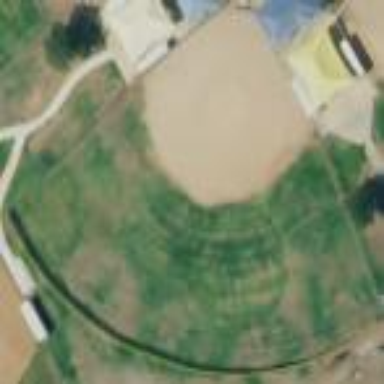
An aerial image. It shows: Baseball pitch for leisure and sports activities.